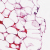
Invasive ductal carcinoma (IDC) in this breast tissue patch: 0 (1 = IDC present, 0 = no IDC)